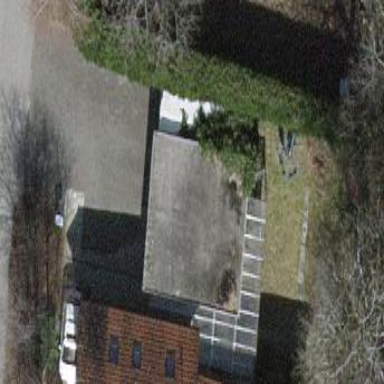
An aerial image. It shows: Garage.